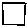
Label: square